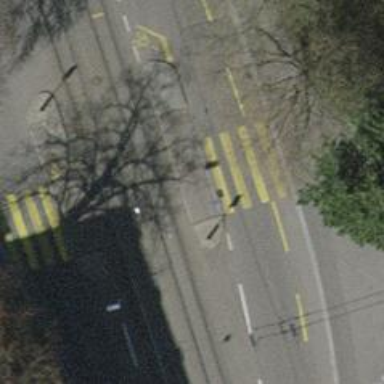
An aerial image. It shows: Uncontrolled zebra crossing with notable zebra markings.